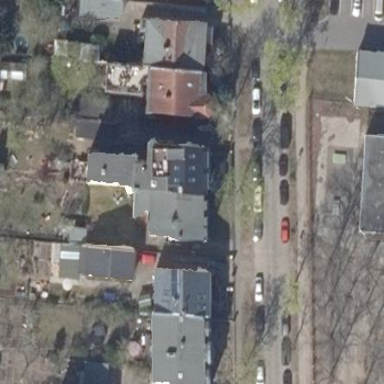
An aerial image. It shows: Apartments building with gambrel-shaped roof.